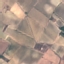
Land use / land cover class: PermanentCrop